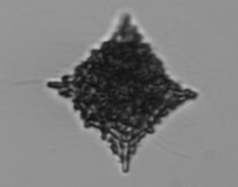
Label: Dictyocha